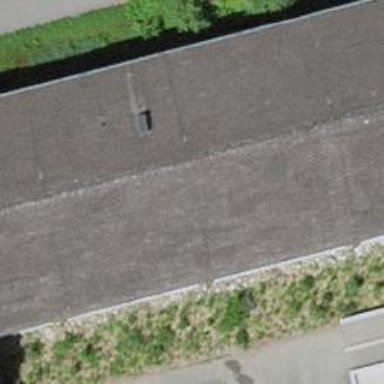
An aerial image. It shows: School building.